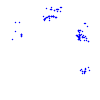
Particle: kaon